Interaction volume radius: 5 \u00c5
Interaction volume height: 45 \u00c5
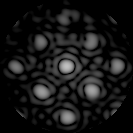
Disorder parameter: 0.123